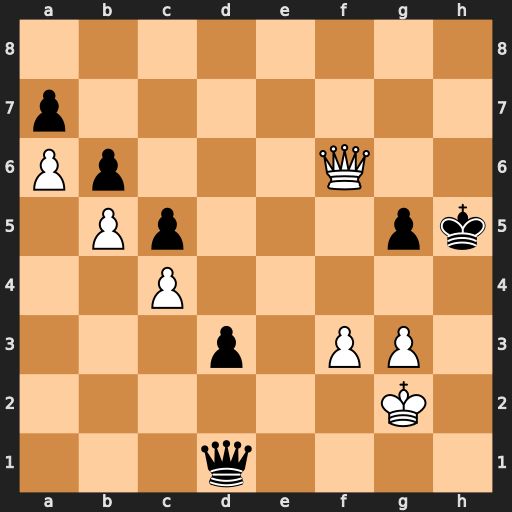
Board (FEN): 8/p7/Pp3Q2/1Pp3pk/2P5/3p1PP1/6K1/3q4
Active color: w
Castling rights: -
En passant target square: -
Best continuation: g4+ Kh4 Qh6#